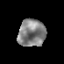
Tissue: prostate
Cell type: T cells
Senescence score: 0.3588
Nuclear area (px): 731
Mean DAPI intensity: 132.033